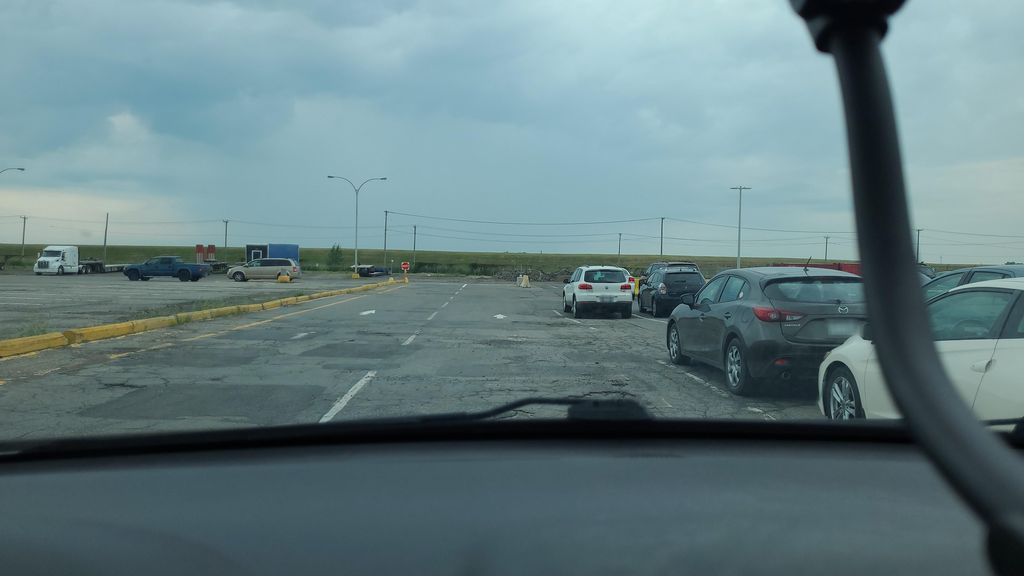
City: montreal